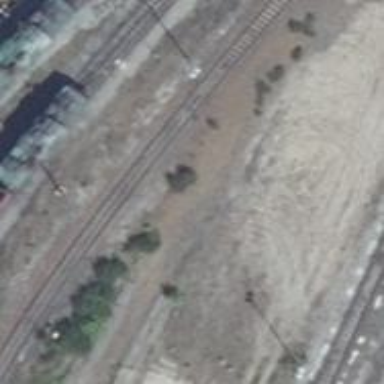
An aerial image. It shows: Abandoned railway yard is depicted.